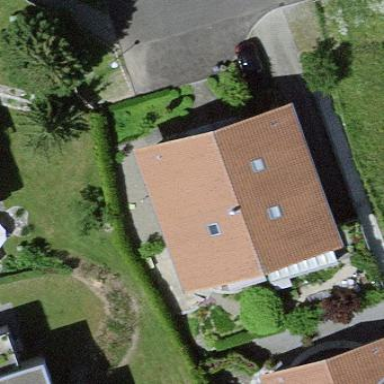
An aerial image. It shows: Residential building.